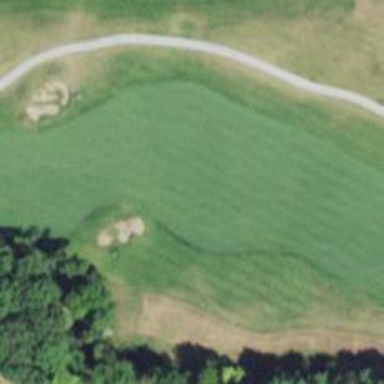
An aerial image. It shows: Golf hole.